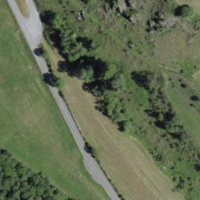
EUNIS habitat code: 23
Species observed at this site:
Trifolium pratense
Berberis vulgaris